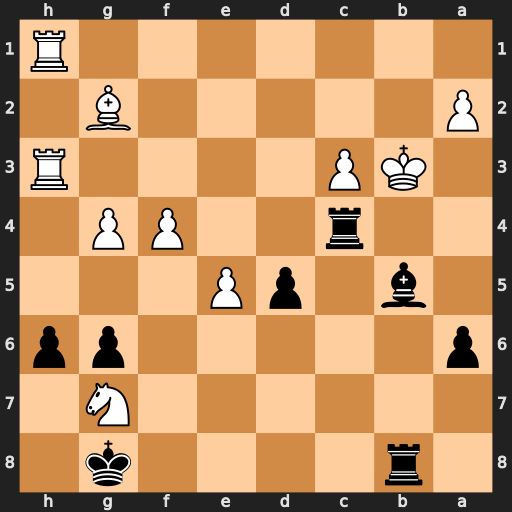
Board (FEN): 1r4k1/6N1/p5pp/1b1pP3/2r2PP1/1KP4R/P5B1/7R
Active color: b
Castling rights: -
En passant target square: -
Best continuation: Ba4+ Ka3 Bc6 Bxd5+ Bxd5